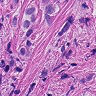
Metastatic tissue present: yes